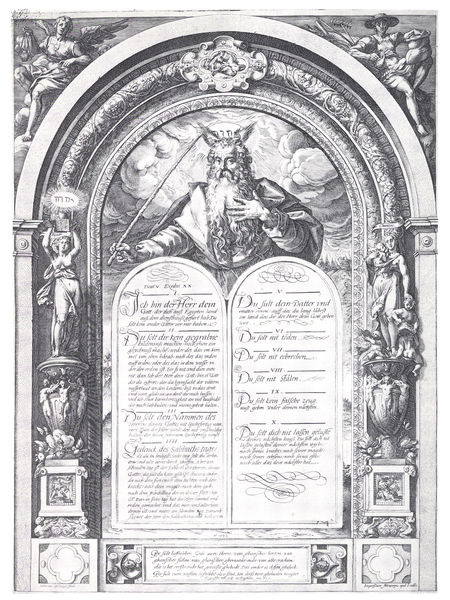
Titel: Ich bin der Herr dein Gott
Künstler: Hendrik Goltzius
Institution: (Seriendruck)
Schlagwörter: dunkel, flügel, gott, hand, himmel, mann, schatten, weiß, wolken, frauen, menschen, sitzen, blumen, frau, geste, grau, hell, hut, licht, schmuck, schwarz, stützen, säule, säulen, gebäude, wolke, muster, ornament, alt, bart, architektur, bibel, falten, kragen, mensch, rahmen, sockel, vollbart, bild, hände, kirche, sonne, figur, gewand, mantel, blatt, krone, stock, engel, skulptur, schrift, bilder, liegen, bogen, stab, grafik, figuren, rundbogen, dekoration, tafel, grazien, inschrift, ornamente, verzierung, vasen, deutsch, arkade, moses, glaube, religion, torbogen, flammen, druck, initialen, radierung, stich, illustration, schwarzweiß, text, helm, vertrag, altar, buchdruck, buchseite, aufschrift, portal, heiligenschein, gesims, skulpturen, löwen, statuen, altes testament, gebote, abkommen, heilige, hörner, urkunde, ornamentik, kupferstich, reliefs, petrus, karyatiden, testament, latein, zehn, schrifttafel, tafeln, hebräisch, abraham, mose, seriendruck, sta, gesetzestafeln, tafels, hermen, gebotstafel, gesetze, zehn gebote, engelsflügel, gesetzestafel, heml, lockn, limitiert, 10 gebote, tagfel, satb, reluquiar, geboten, gesetztestafeln